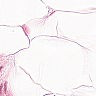
Metastatic tissue present: no